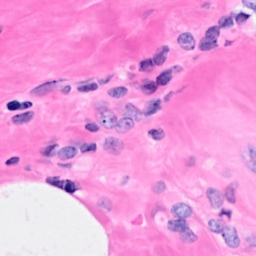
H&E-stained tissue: Breast